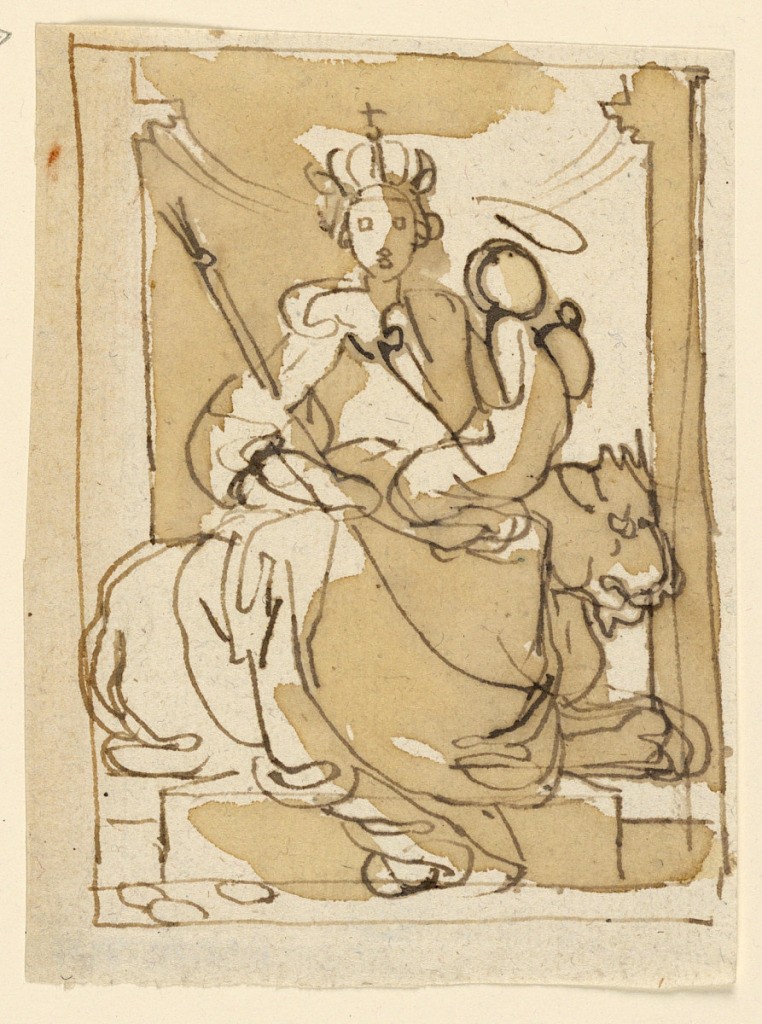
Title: Sketch, the Virgin as Regina Coeli with the Child
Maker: Fortunato Duranti, Italian, 1787 - 1863
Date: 1800–1825
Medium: Brush and dark brown and sepia wash on paper
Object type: Drawing
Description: The Virgin sits in a niche, upon a lion, turned toward the right .She is in royal attire with crown, mace, and globe. The child, seen from the left, kneels in her lap, his head turned toward her.